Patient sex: M
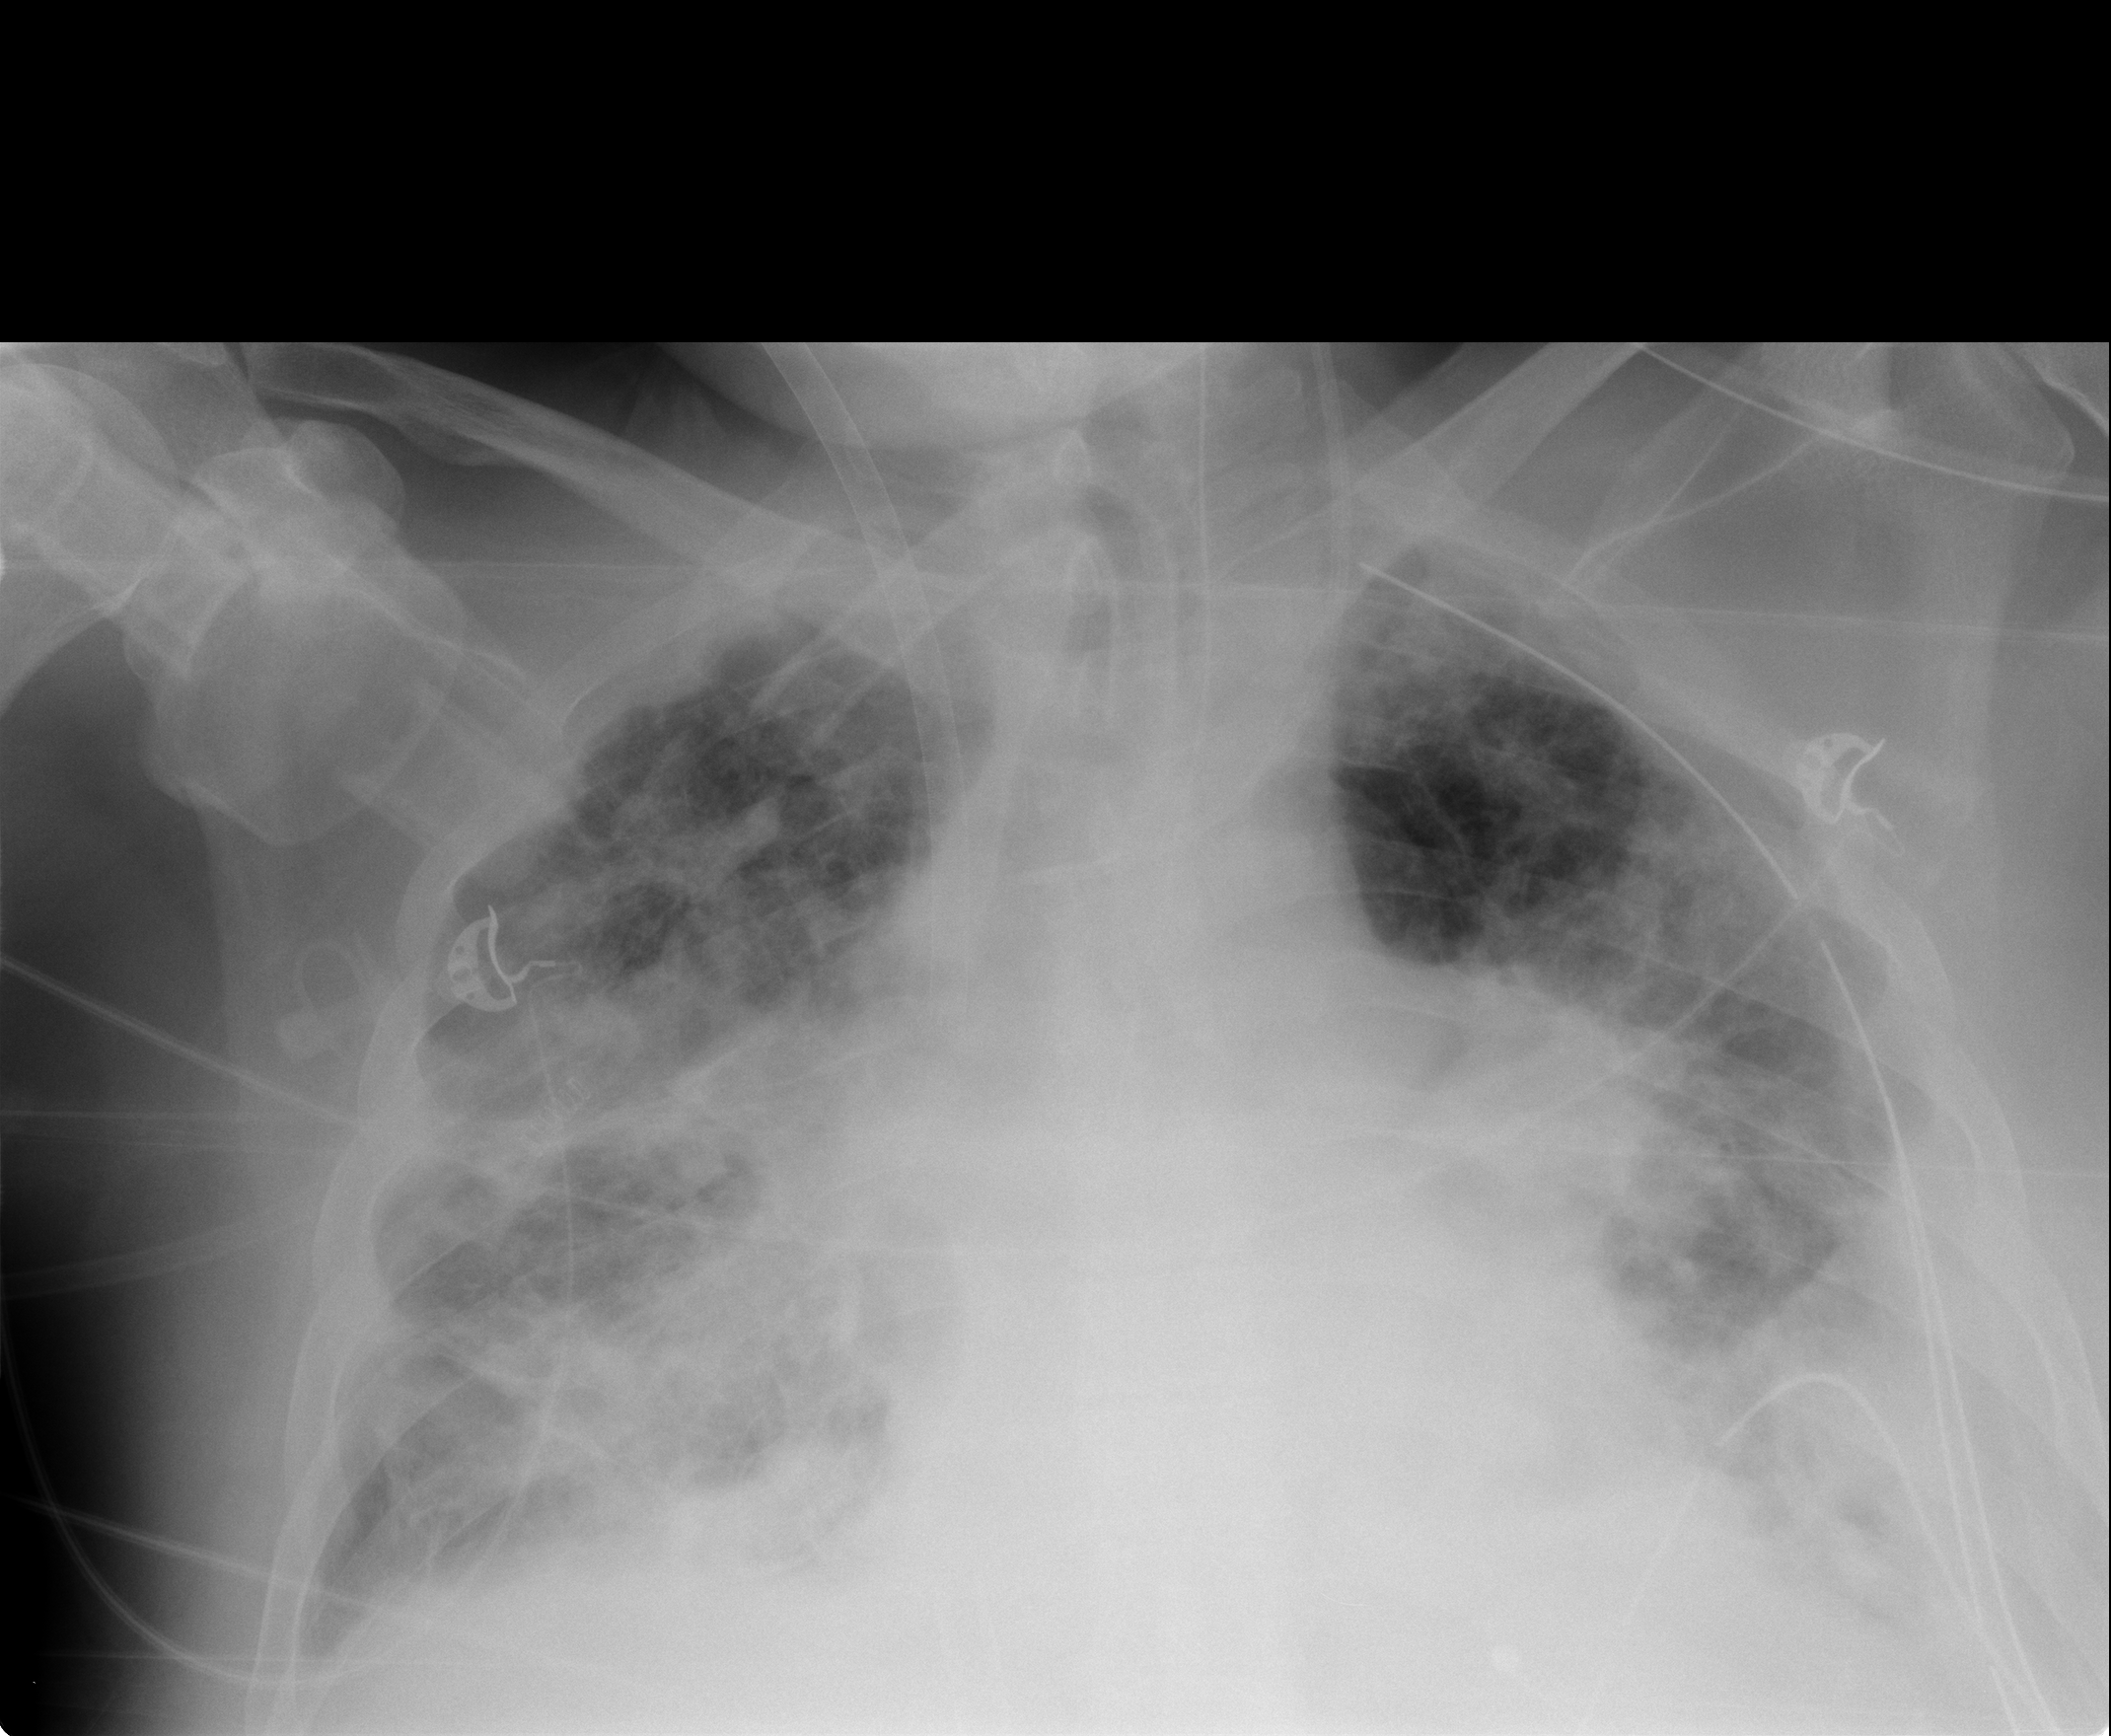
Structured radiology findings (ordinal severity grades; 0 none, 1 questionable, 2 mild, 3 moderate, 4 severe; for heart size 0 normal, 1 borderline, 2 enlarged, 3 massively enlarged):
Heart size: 1
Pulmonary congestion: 2
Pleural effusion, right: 2
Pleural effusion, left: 3
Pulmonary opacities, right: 3
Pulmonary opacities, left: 3
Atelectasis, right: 3
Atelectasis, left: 3